Question: I have implemented my navigation controller and UITable View without using a NIB so far. Is it possible to add a toolbar into my UITable View (in navigation controller) using the NIB at this point of time?

I tried to drag a toolbar to the View Window in the NIB and also hooked it up with an IBOutlet, however, nothing is displayed when I compile and run the code.
Any advice on this is greatly appreciated.
Zhen
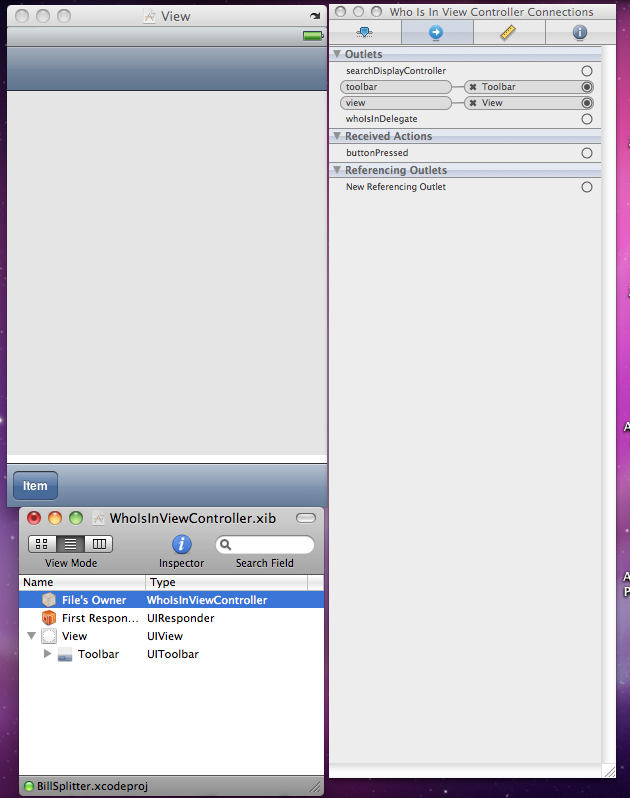
Answer: My guess is your tableview covers toolbar if you set its size improperly. You can also try bring your toolbar to front by
'[self.view bringSubviewToFront:toolBar]'
Hope this help :)